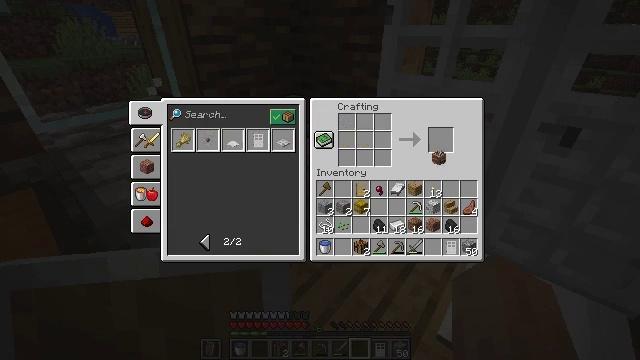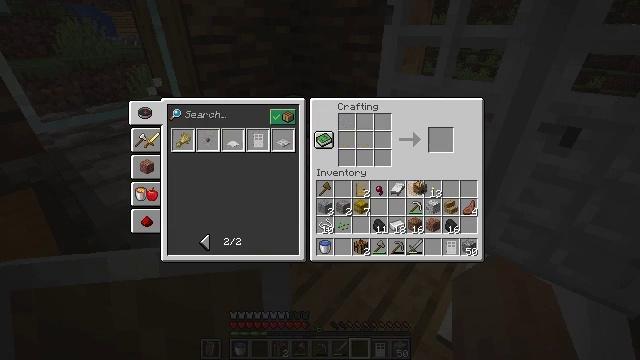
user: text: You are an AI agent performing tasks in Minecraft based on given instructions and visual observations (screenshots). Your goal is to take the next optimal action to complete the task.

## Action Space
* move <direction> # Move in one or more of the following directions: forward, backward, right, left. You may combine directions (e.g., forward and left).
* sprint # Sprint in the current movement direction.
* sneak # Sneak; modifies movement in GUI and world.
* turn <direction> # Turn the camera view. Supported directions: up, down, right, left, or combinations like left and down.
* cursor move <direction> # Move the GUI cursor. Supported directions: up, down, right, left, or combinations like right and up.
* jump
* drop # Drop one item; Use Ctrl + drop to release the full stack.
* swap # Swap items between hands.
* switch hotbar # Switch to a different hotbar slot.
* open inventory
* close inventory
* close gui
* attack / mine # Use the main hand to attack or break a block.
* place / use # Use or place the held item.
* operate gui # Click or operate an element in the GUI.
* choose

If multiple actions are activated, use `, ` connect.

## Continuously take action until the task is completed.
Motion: motion action
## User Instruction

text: Interact with the crafting table to craft a loom.
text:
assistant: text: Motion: turn left and down
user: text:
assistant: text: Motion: no_op